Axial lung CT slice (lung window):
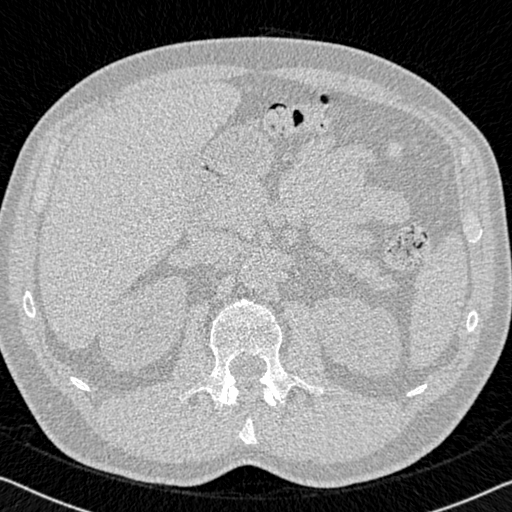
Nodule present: no